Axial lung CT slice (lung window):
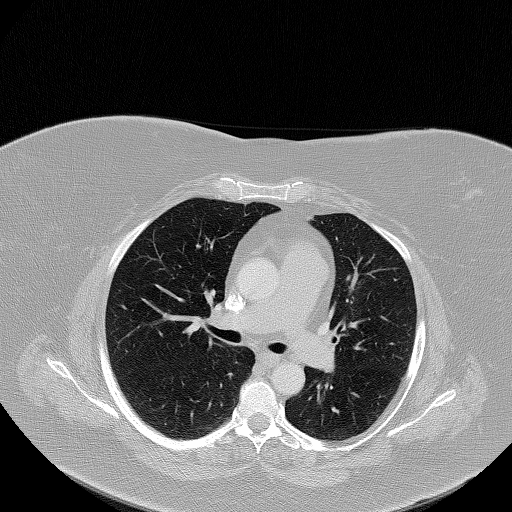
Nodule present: no